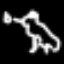
Label: frog